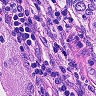
Metastatic tissue present: no